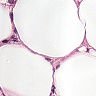
Metastatic tissue present: yes